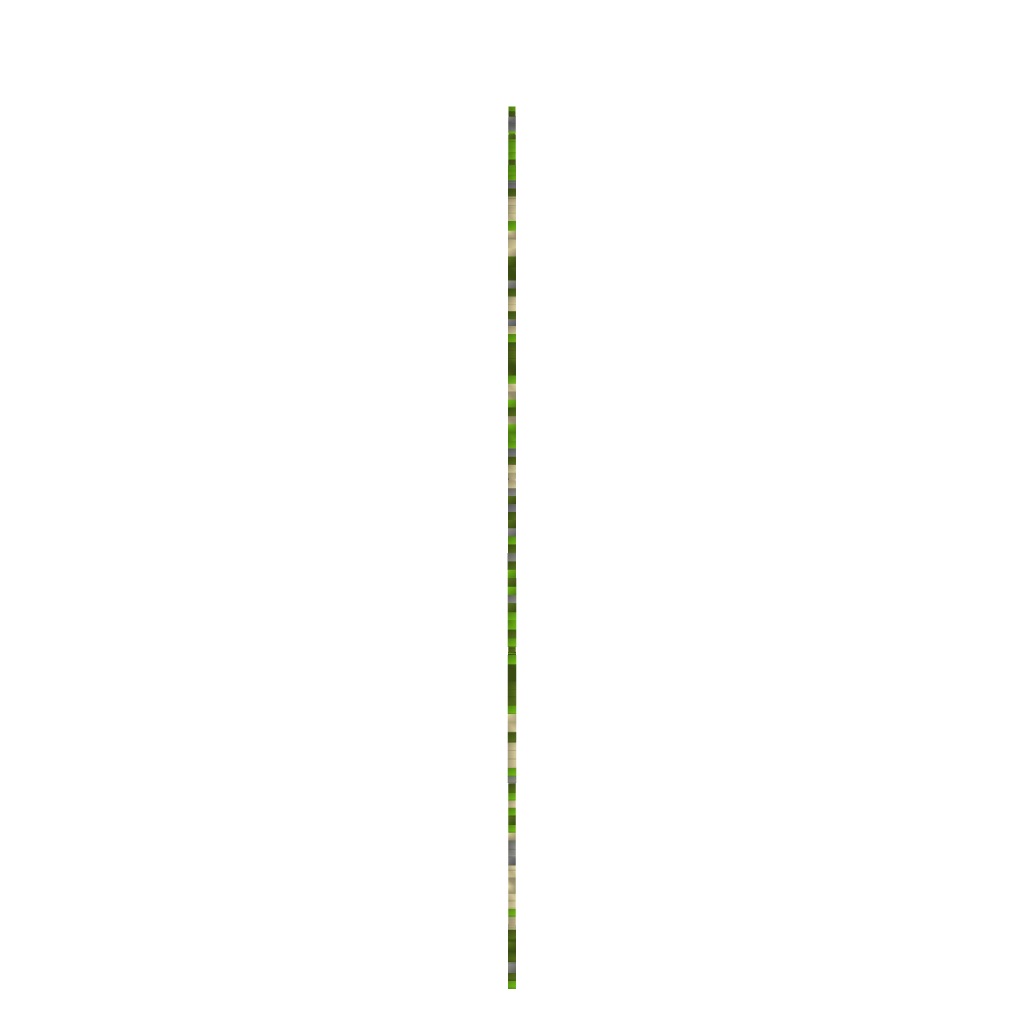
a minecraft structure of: Happy tree friends [flippy]